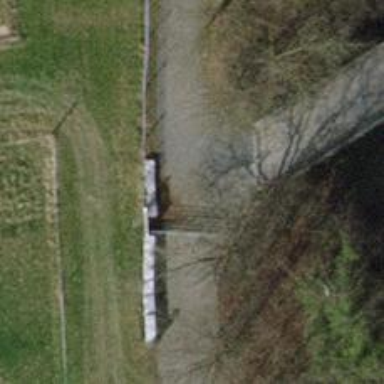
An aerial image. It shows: Concrete service road leading over bridge.